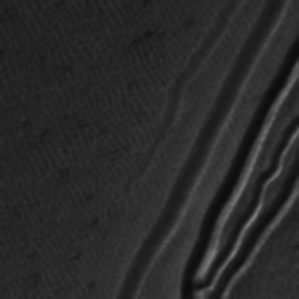
Label: frost